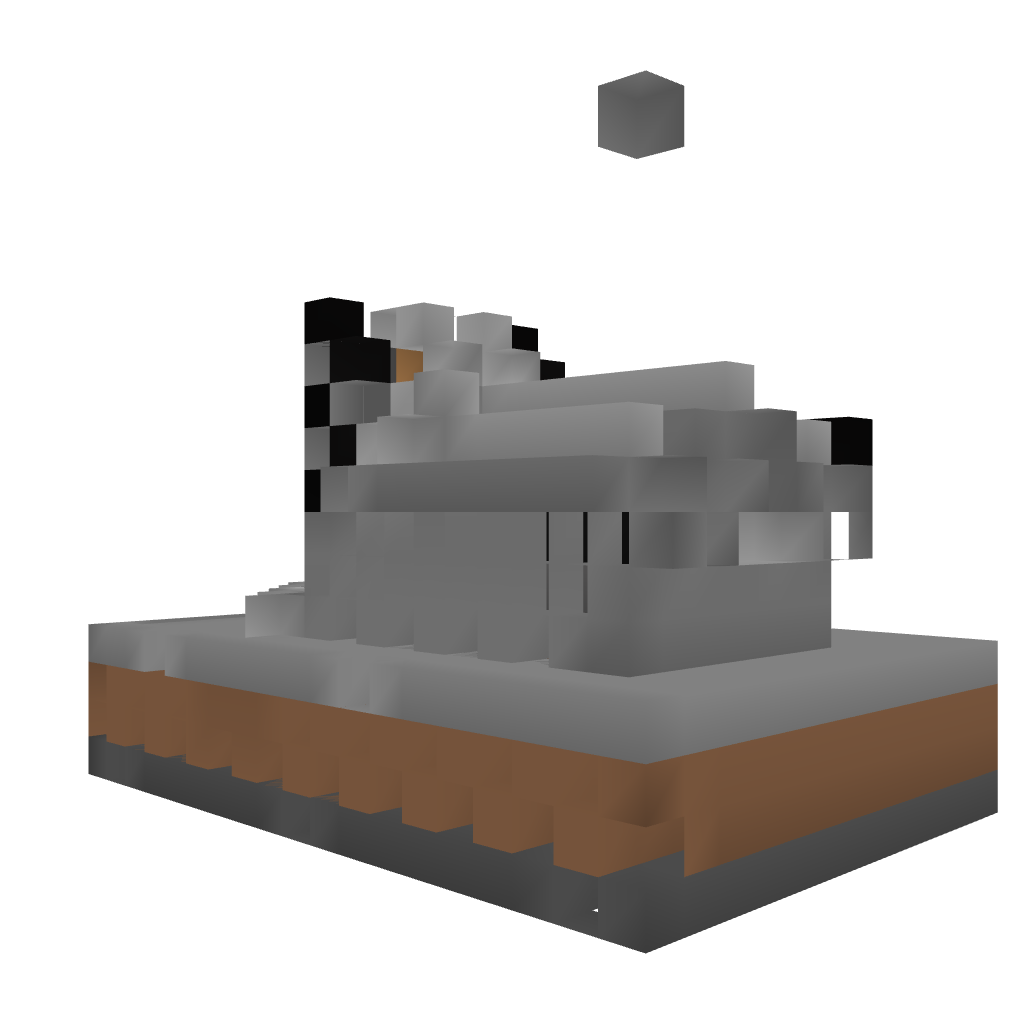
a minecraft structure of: TNT Cannon